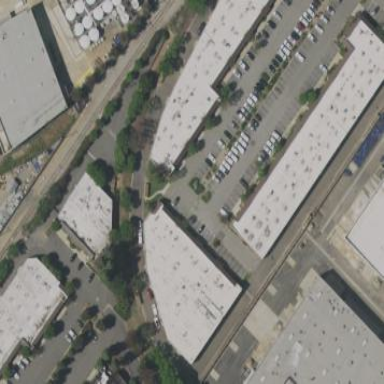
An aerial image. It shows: Commercial building.